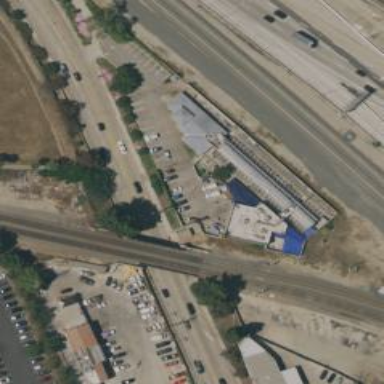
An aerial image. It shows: Animal shelter.